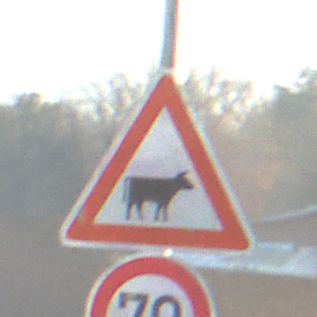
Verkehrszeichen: ViehtriebLinks
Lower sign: Geschwindigkeit70
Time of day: SunriseSunset
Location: Outdoor (Nature)
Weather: Clear
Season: NotSpecified
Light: Natural